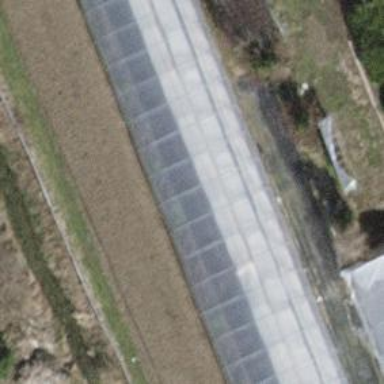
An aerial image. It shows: Greenhouse.